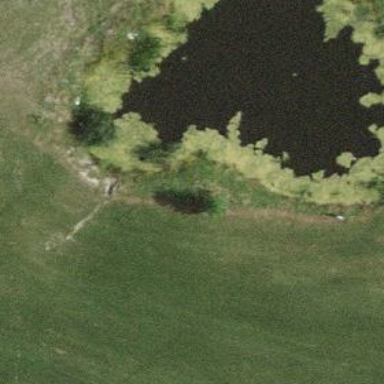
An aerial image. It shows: Water hazard on golf course. The hazard is natural water feature.